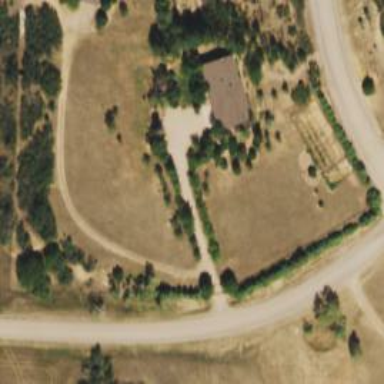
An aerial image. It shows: Driveway.